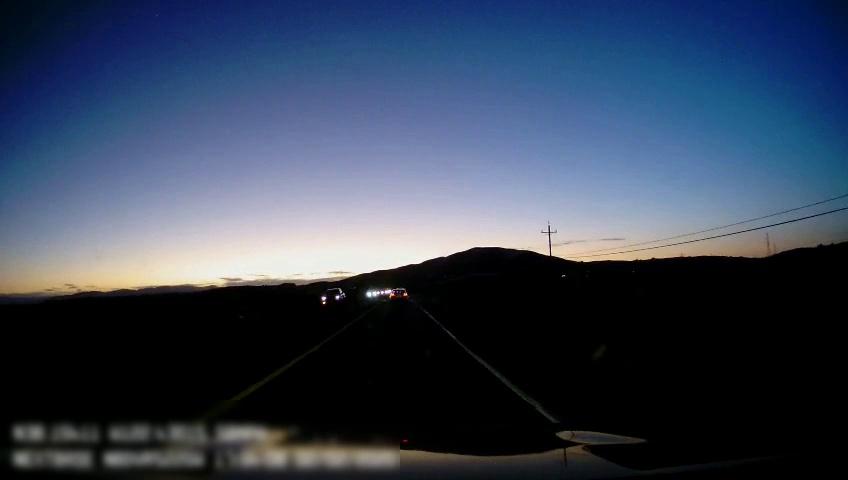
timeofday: Dusk/Dawn/Twilight
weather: Other
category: Drivable Space
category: Vehicles | Car
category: Vehicles | Car
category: Vehicles | Car
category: Lanes | Current Lane
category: Lanes | Current Lane